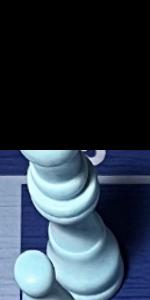
Label: King_White